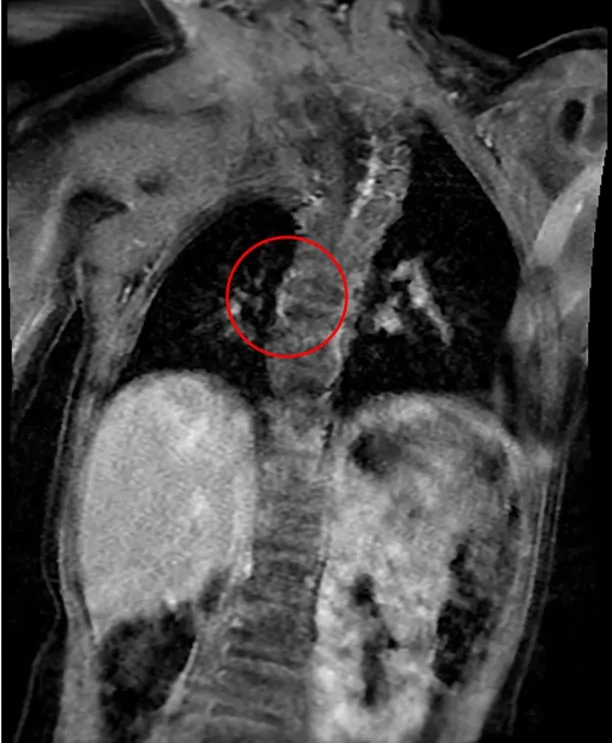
MRI scan 16 months after surgery (the circle shows no lesions).
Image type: radiology (mri)